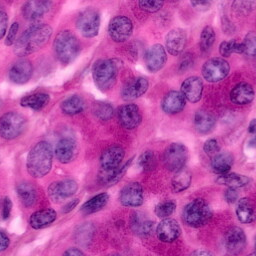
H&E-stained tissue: Pancreatic